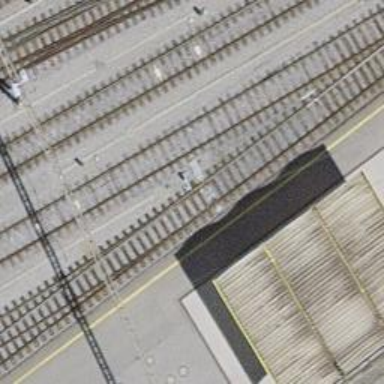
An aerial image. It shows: Railway switch.